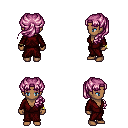
a pixel art fantasy rpg character, female body template, human, dark skin, red robe, teal pants, pink princess hairstyle, bracelets, four views (front, back, left, right), 2x2 character sprite sheet, small pixel art, hard edges, no anti-aliasing